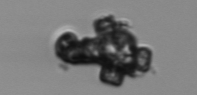
Label: Delphineis